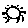
Label: sun